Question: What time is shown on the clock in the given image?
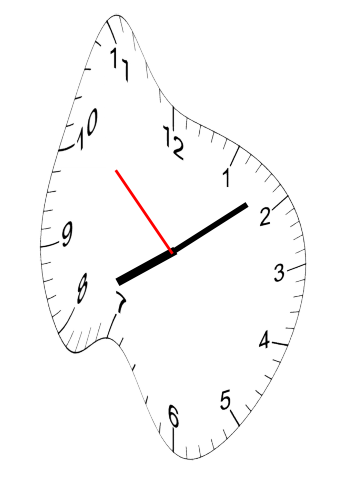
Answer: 08:08:52